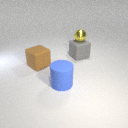
large blue rubber cylinder to the left of large gray rubber cube